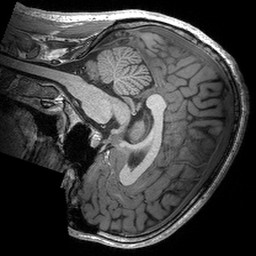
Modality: T1w
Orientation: sagittal
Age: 26
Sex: male
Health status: healthy
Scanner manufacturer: siemens
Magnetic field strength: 3 T
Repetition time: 2.53 s
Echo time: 0.00288 s